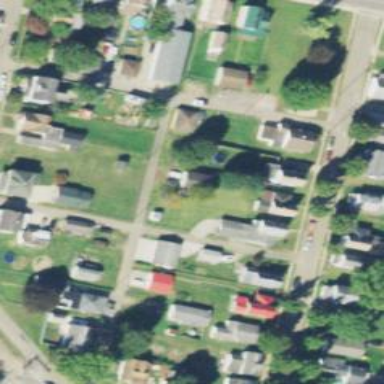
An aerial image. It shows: Alley classified as service road.